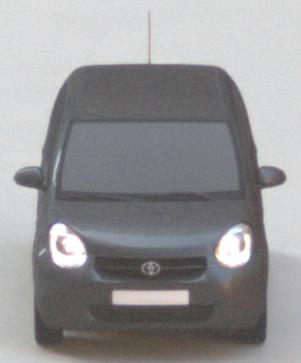
Make: Toyota
Model: Passo
Detailed model: Toyota Passo X Yururi
Model produced from: 2010
Model produced until: 2016
Doors: 5
Color: gray
Road condition: dry road
Daytime: morning or afternoon
Contrast: medium contrast